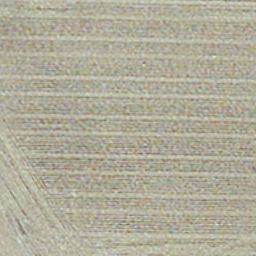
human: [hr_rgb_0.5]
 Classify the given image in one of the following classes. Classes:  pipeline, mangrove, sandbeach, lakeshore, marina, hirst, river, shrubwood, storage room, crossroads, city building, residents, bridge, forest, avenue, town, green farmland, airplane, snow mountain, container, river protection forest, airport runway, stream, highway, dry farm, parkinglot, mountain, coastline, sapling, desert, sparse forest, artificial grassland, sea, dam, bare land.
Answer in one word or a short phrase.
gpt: dry farm